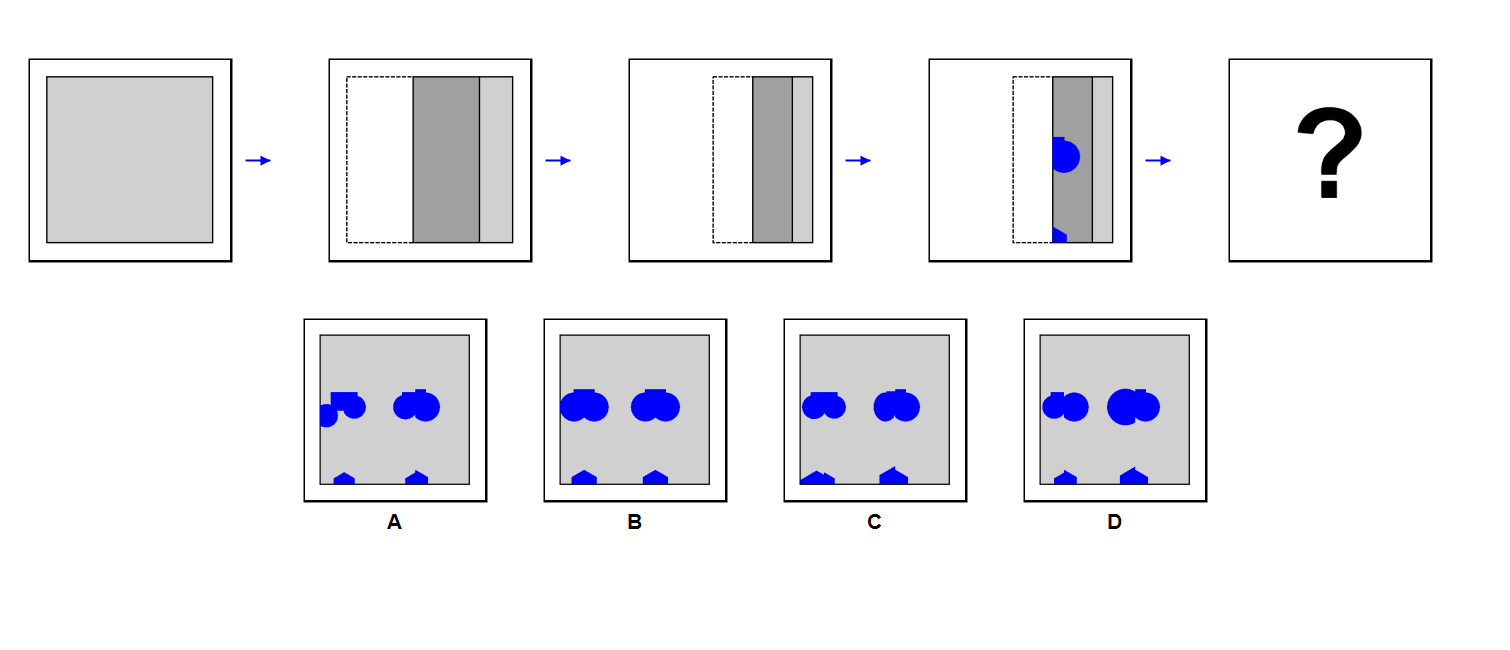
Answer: B